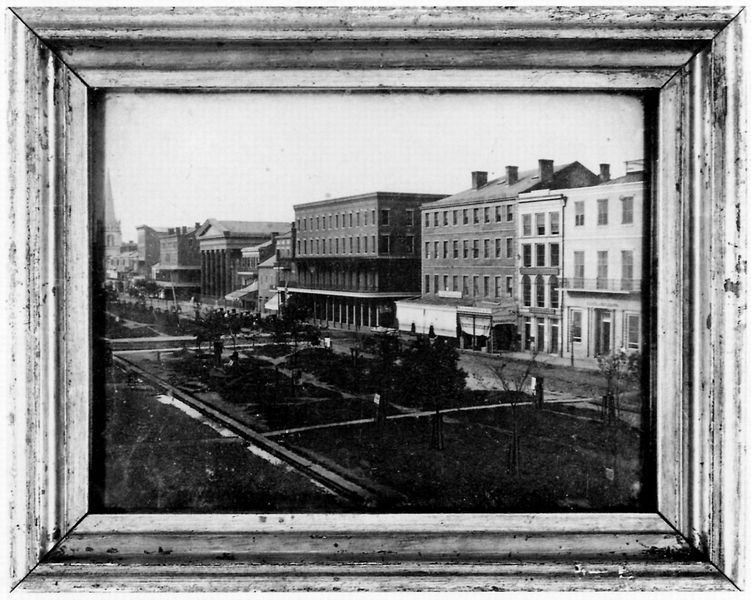
Titel: Main Street in New Orleans, Louisiana
Künstler: Amerikanischer Photograph
Schlagwörter: dunkel, gemälde, himmel, schatten, weiß, bäume, kirchturm, stadt, fenster, grau, holz, licht, paris, schwarz, strasse, säulen, anlage, dach, gebäude, haus, park, rasen, weg, wiese, alt, architektur, rahmen, bild, erde, häuser, kanal, kirche, wege, kamine, schornstein, turm, garten, balkon, bilderrahmen, ansicht, fassaden, italien, perspektive, dächer, giebel, schornsteine, allee, platz, rand, geländer, holzrahmen, foto, fotografie, photographie, berlin, balustrade, schwarz weiss, photo, fensterreihen, alleen, griechenland, beet, beete, tempel, städte, vordach, fotographie, klassik, aufnahme, häuserzeile, mietshäuser, straßenzug, geäude, mehrstöckig, madeleine, gehrung, altbau, vorbauten, gehrungsschnitt, gerungsschnitt, kamione, kolumnaden, sw, beu, fotograpie